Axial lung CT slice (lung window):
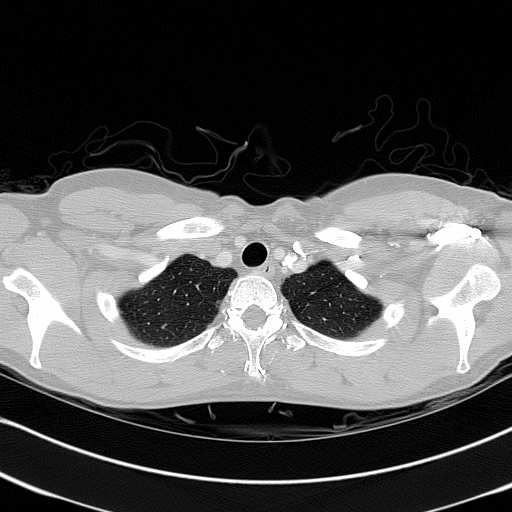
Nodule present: no